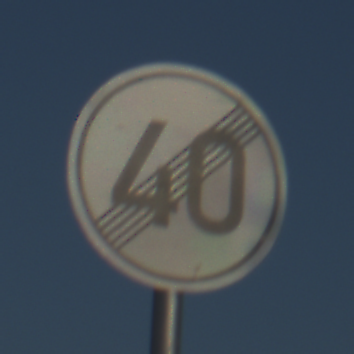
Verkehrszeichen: EndeGeschwindigkeit40
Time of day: MorningAfternoon
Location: Outdoor (RoadRail)
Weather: Clear
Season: NotSpecified
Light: Natural